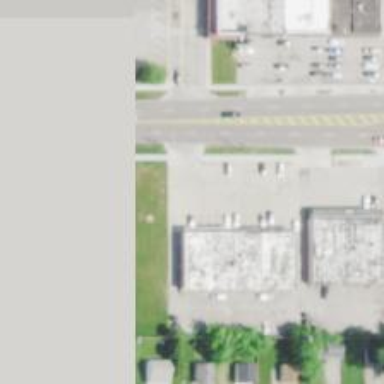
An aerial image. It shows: Convenience shop.